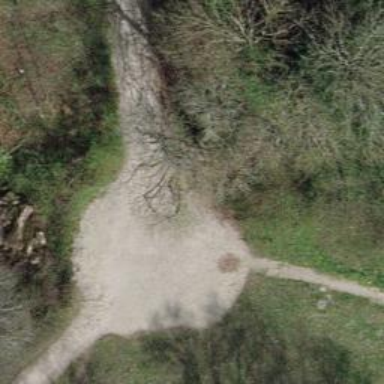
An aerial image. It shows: Footway with surface of fine gravel.